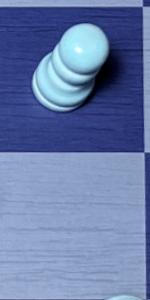
Label: Empty